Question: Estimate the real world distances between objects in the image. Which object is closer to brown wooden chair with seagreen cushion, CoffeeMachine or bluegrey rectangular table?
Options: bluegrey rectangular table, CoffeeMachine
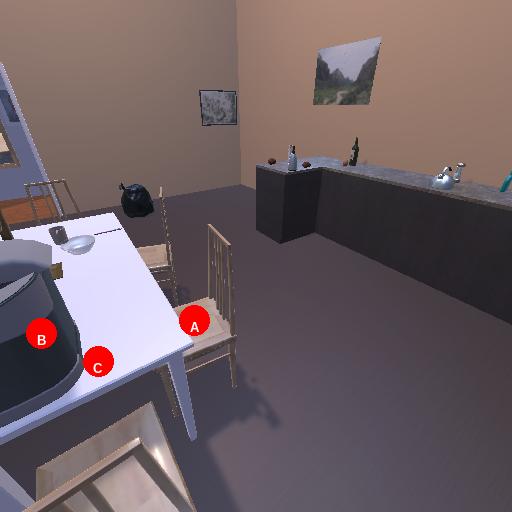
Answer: bluegrey rectangular table